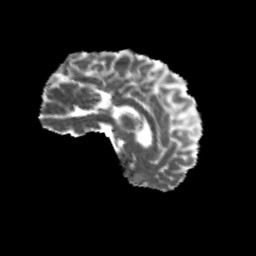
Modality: MD
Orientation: sagittal
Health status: healthy
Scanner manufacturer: philips
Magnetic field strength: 3 T
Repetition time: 9.75 s
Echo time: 0.092 s